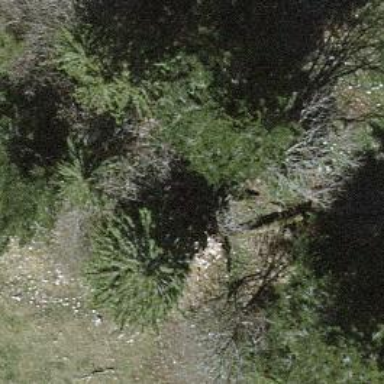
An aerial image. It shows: Mixed forest with variety of leaf types and cycles.